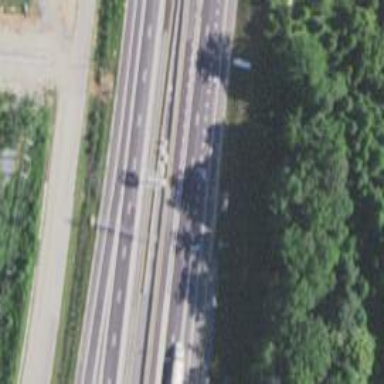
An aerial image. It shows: Toll gantry on the road.